Field crop: maize
Growth stage: 2
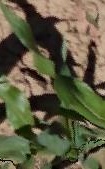
Species: maize